Question: After a day I give up. I can't find a way to resolve my problem.
I have a map with custom callout views which ones i would like to detect tap to go to another screen.
Look at my code, here is for my custom MKAnnotationView
'''
- (void)didAddSubview:(UIView *)subview
{
if ([[[subview class] description] isEqualToString:@"UICalloutView"])
{
for (UIView *subsubView in subview.subviews)
{
if ([subsubView class] == [UIImageView class])
{
UIImageView *imageView = ((UIImageView *)subsubView);
[imageView removeFromSuperview];
}
else if ([subsubView class] == [UILabel class])
{
UILabel *labelView = ((UILabel *)subsubView);
[labelView removeFromSuperview];
}
}
}
}
- (void)setSelected:(BOOL)selected animated:(BOOL)animated
{
[super setSelected:selected animated:animated];
MapAnnotation *ann = self.annotation;
if(selected)
{
calloutView = [[AnnotationCalloutView alloc] initWithFrame:CGRectMake(-40, -50, 200, 30) andAnnotation:ann];
[self addSubview:calloutView];
[self animateCalloutAppearance];
}
else
{
//Remove custom view
[calloutView removeFromSuperview];
[self setCalloutView:nil];
}
}
'''
And the result :

The problem is like I have to use a negative Y position, the callout view is outside the annotation view, and tap are not detected. I've tried a lot of solution but none of them works great.
Please help me or i'm gonna kill myself ;)
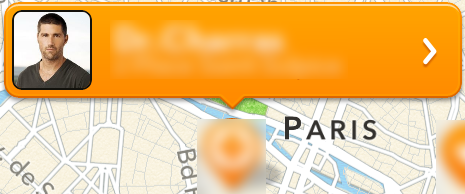
Answer: Try overriding '-hitTest:withEvent:'.